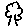
Label: tree